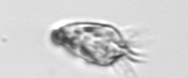
Label: Paratontonia_gracillima